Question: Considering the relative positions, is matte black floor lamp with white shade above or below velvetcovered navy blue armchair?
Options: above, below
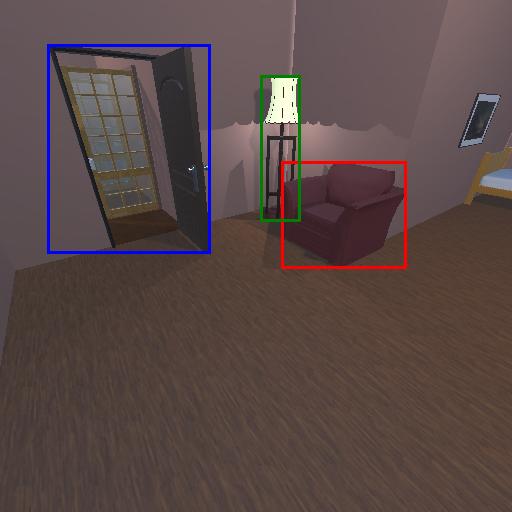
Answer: above